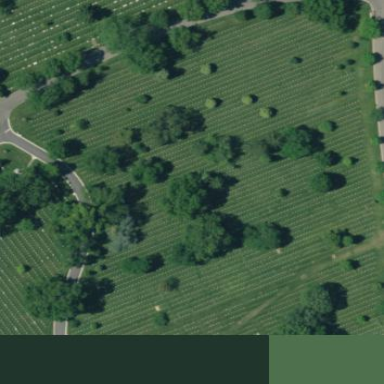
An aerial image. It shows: Sector in the cemetery.